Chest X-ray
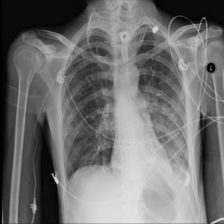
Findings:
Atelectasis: negative
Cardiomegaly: negative
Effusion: positive
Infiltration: positive
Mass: negative
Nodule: positive
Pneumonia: negative
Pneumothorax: negative
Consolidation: negative
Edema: negative
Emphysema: negative
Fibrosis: negative
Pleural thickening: negative
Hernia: negative